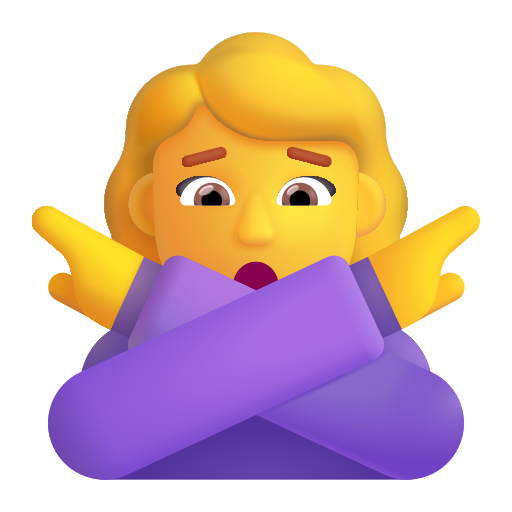
woman gesturing no color default